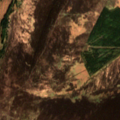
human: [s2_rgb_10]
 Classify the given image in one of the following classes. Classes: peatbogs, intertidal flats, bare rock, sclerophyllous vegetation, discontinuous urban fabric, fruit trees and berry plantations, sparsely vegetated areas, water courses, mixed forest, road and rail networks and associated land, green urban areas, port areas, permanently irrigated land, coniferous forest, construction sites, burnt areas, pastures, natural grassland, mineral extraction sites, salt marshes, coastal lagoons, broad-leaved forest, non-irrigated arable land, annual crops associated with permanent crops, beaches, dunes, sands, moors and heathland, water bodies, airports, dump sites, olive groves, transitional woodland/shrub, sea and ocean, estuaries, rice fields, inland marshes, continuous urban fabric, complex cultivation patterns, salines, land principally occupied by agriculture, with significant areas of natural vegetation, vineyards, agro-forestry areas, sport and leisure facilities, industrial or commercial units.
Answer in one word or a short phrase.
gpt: coniferous forest, mixed forest, moors and heathland, transitional woodland/shrub